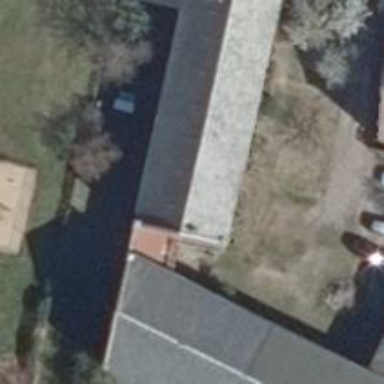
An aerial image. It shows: Rural barn.